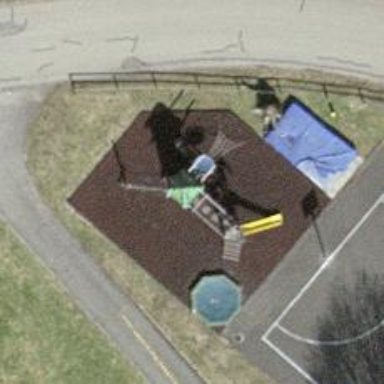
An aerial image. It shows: Playground with various play structures.